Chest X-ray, AP view. Patient: 54 years old, sex F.
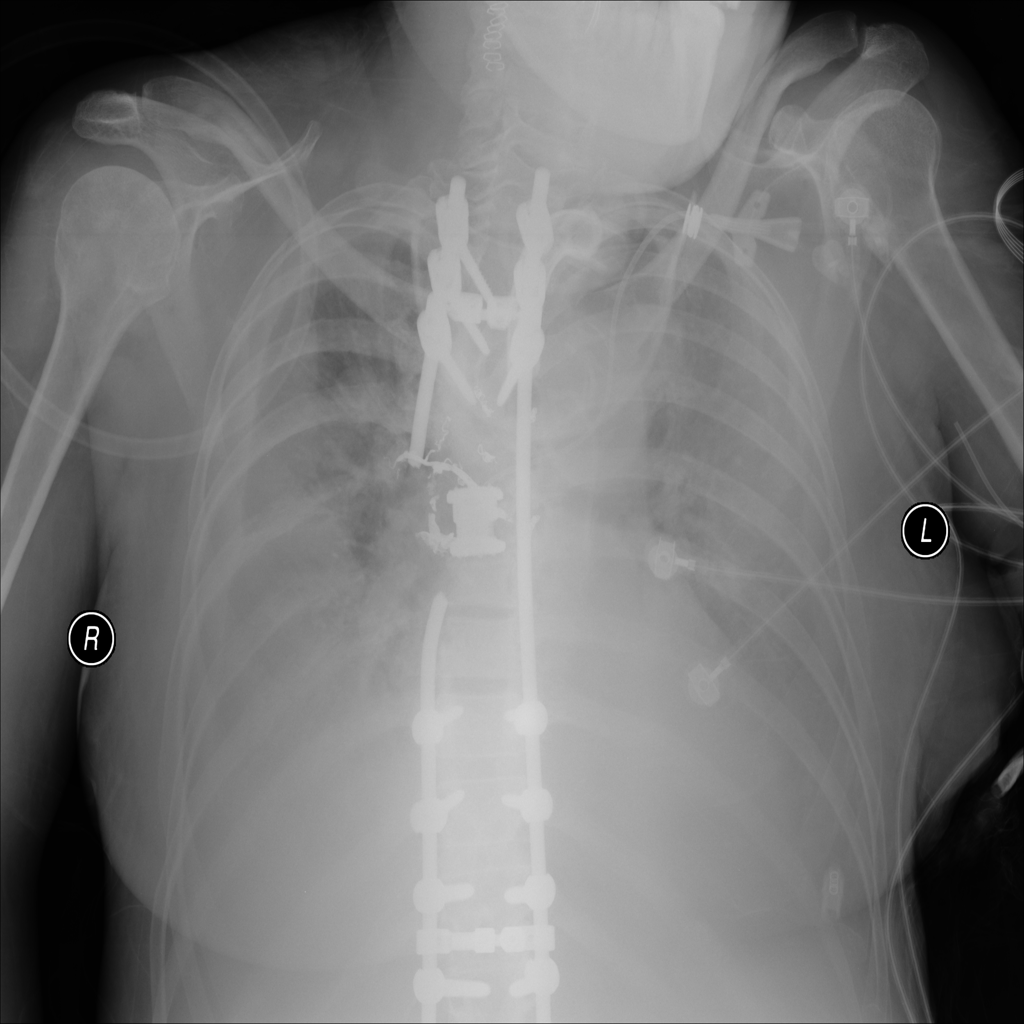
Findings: Effusion, Nodule